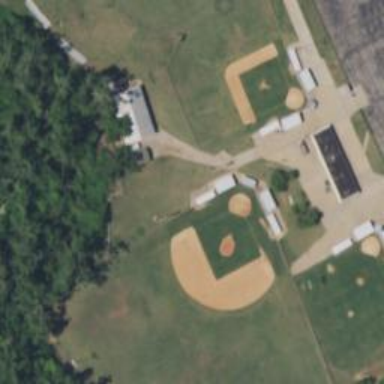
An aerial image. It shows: Baseball pitch for leisure land activities.